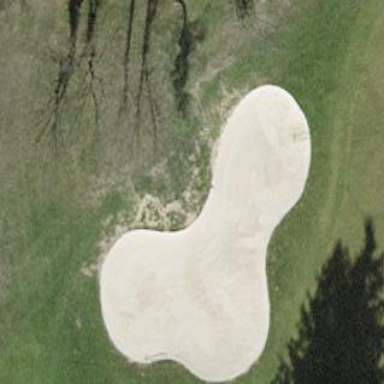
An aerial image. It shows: Sand bunker on golf course.